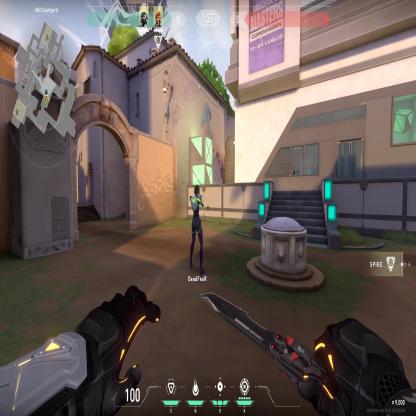
Label: teammate